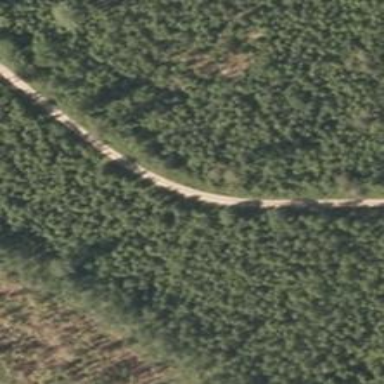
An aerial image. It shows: Unclassified road.